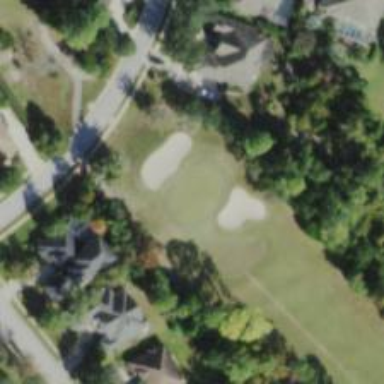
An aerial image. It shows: View of golf hole.